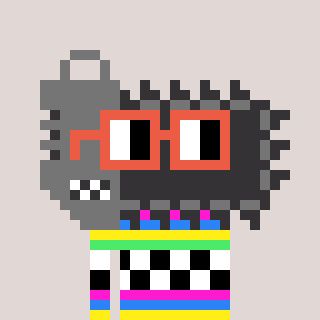
a pixel art character with square orange glasses, a chainsaw-shaped head and a rust-colored body on a warm background